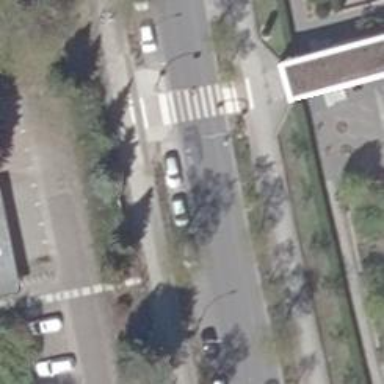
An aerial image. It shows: Tertiary road with asphalt surface. There are sidewalks on both sides and cycle track.